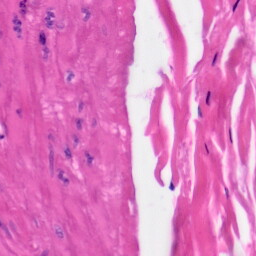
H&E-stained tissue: Skin